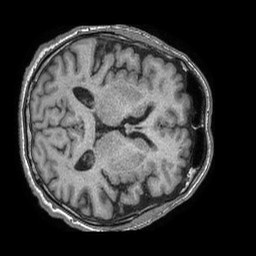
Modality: T1w
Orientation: axial
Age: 68
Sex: male
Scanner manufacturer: philips
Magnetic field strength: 1.5 T
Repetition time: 0.007535 s
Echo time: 0.003429 s